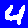
Digit: 4